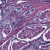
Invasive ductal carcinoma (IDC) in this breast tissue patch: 1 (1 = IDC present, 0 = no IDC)